Interaction volume radius: 5 \u00c5
Interaction volume height: 25 \u00c5
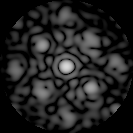
Disorder parameter: 0.528